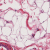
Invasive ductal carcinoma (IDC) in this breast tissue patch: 0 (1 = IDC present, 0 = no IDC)